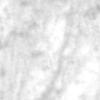
Label: no_change